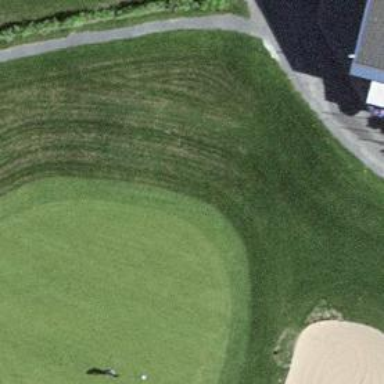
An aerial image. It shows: Golf hole.